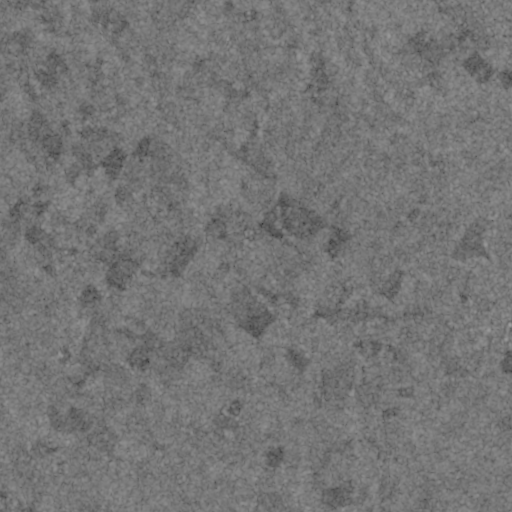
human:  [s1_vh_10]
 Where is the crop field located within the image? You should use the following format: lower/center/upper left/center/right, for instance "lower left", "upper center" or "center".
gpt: The crop field is located in the lower right of the image.
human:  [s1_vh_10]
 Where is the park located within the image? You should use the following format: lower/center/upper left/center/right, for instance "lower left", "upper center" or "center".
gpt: The park is located in the lower right of the image.
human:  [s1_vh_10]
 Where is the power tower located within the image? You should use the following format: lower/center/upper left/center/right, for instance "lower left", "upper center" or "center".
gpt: The power tower is located in the lower left of the image.
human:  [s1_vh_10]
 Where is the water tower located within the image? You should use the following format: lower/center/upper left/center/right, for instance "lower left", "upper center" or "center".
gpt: The water tower is located in the lower right of the image.
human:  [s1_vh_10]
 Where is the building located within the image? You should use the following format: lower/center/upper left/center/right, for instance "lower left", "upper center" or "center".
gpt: There is no building in the image.

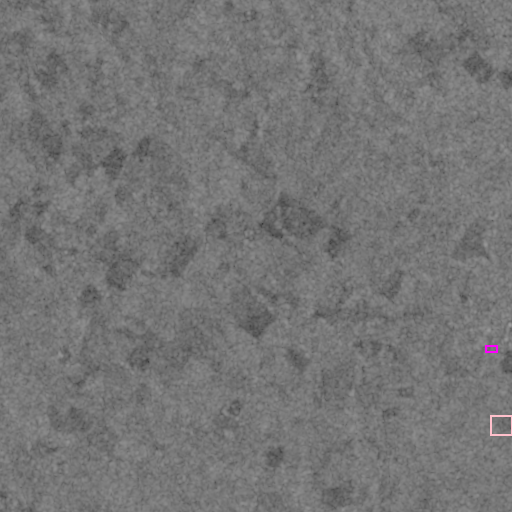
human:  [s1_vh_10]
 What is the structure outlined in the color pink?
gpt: The structure outlined in pink is a crop field.
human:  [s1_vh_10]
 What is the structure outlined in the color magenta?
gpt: The structure outlined in magenta is a park.
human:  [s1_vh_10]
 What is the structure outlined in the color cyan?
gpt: There is no cyan outline.